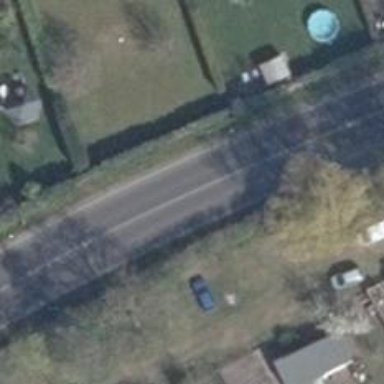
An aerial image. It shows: Secondary road with asphalt surface and dedicated cycle lane.